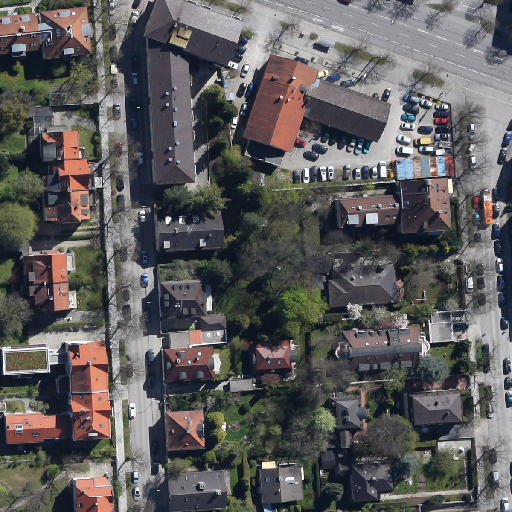
Referring expression: sidewalk along with tree